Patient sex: M
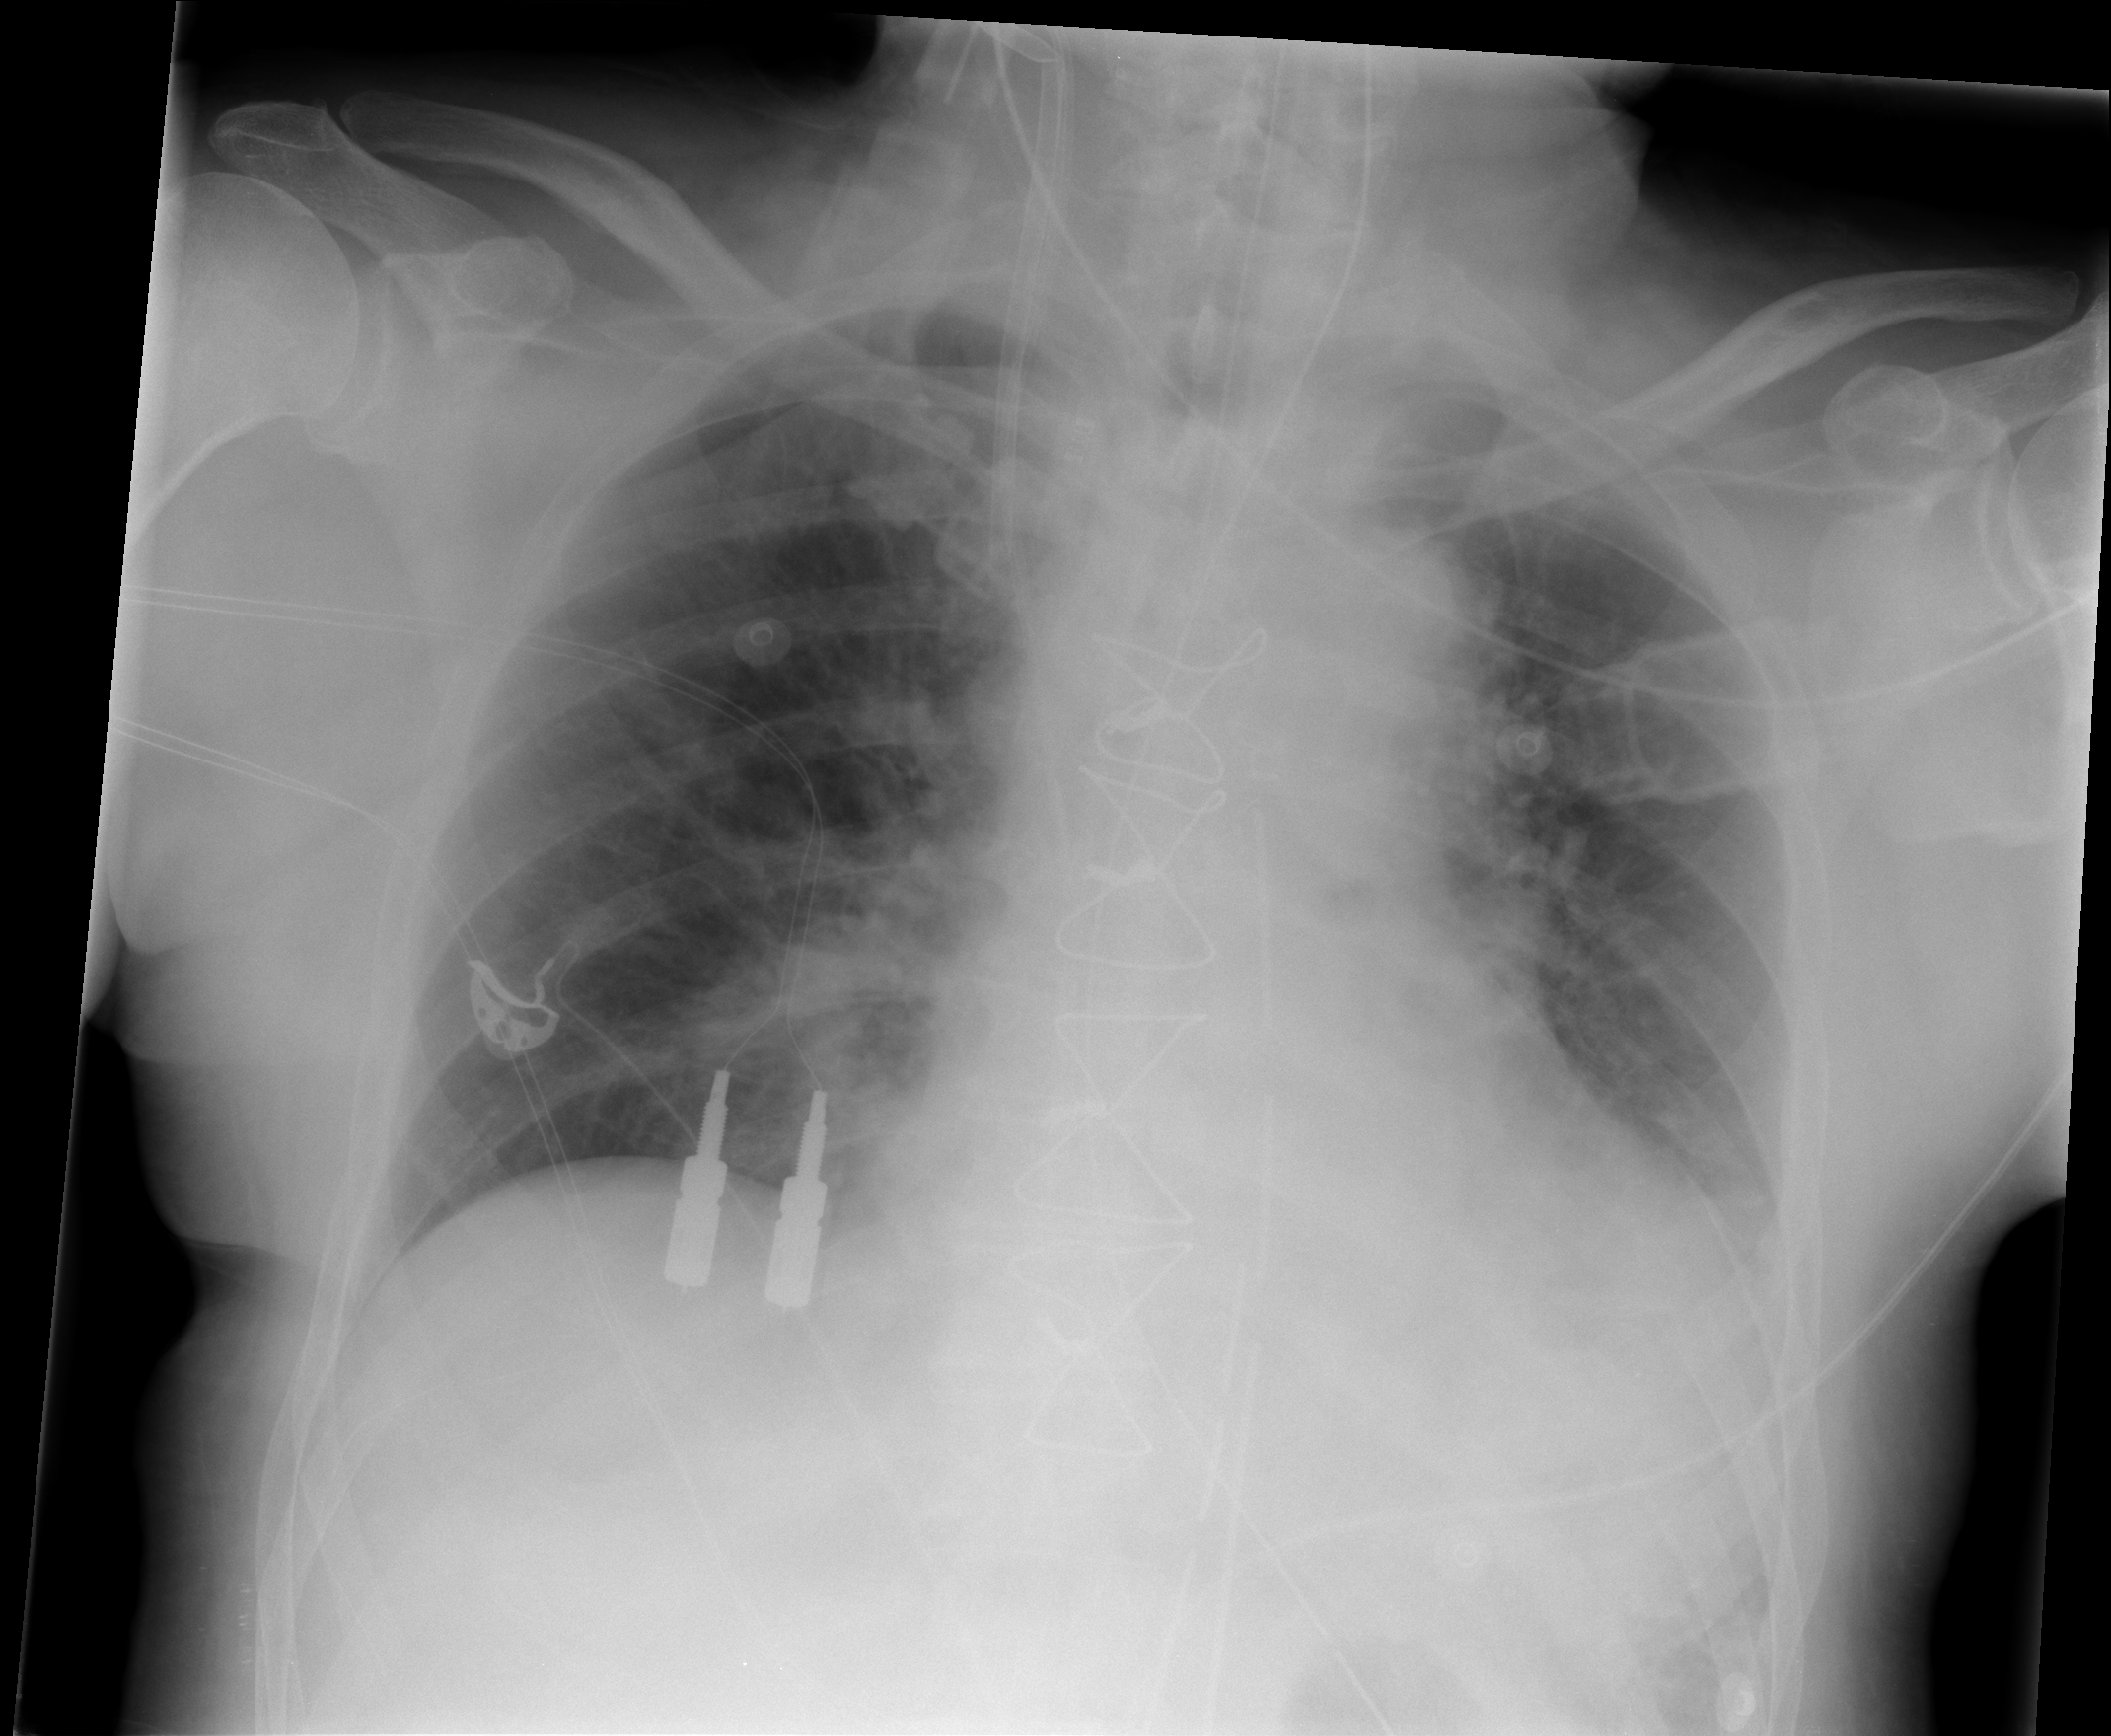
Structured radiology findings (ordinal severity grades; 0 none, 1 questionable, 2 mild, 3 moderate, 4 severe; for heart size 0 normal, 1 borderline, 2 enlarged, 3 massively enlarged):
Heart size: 1
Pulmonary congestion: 2
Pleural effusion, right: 0
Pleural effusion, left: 2
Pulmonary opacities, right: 2
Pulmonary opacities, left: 0
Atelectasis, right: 2
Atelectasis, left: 2